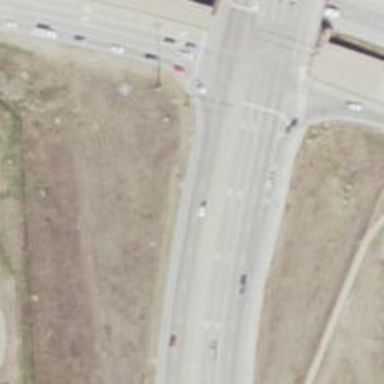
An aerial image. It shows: Trunk highway.